Field crop: maize
Growth stage: 1
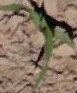
Species: maize